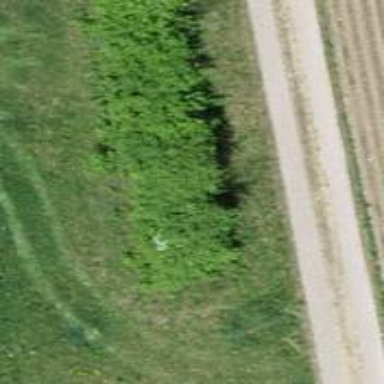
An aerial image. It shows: Hedge acting as barrier.